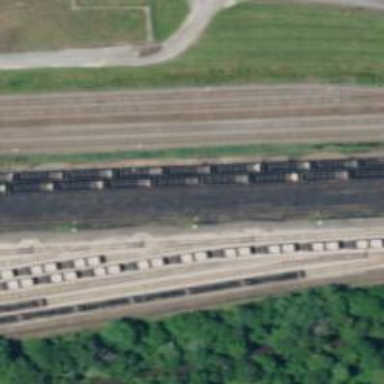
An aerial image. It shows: Railway yard in service.